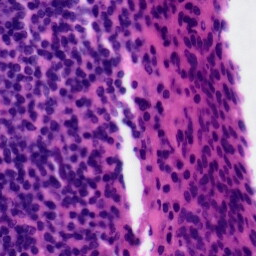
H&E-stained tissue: Tonsil